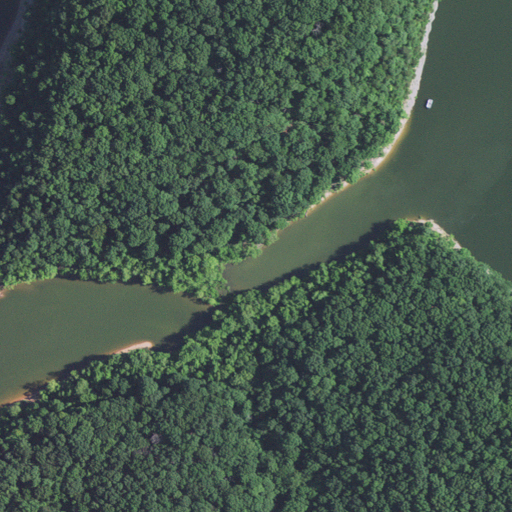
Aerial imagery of gap in Kentucky named Buffalo Gap containing deciduous forest, mixed forest, open water, and pasture